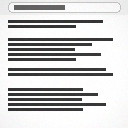
Screen state: on